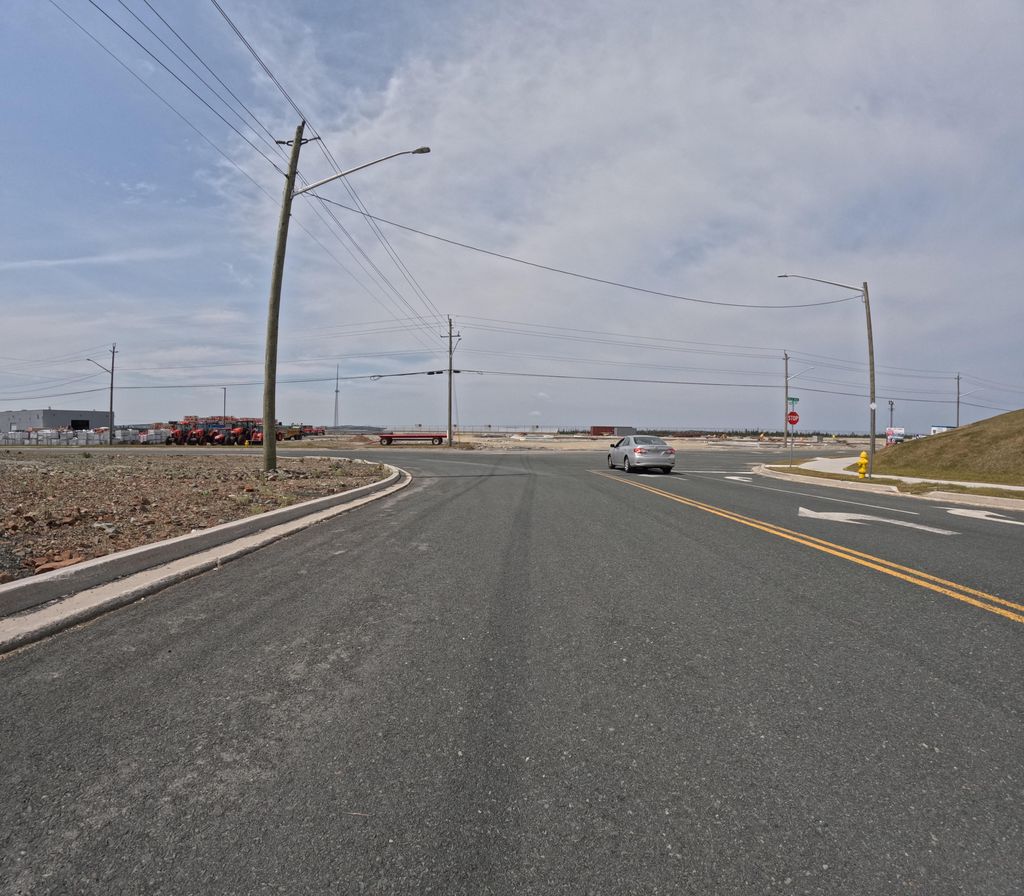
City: st_johns